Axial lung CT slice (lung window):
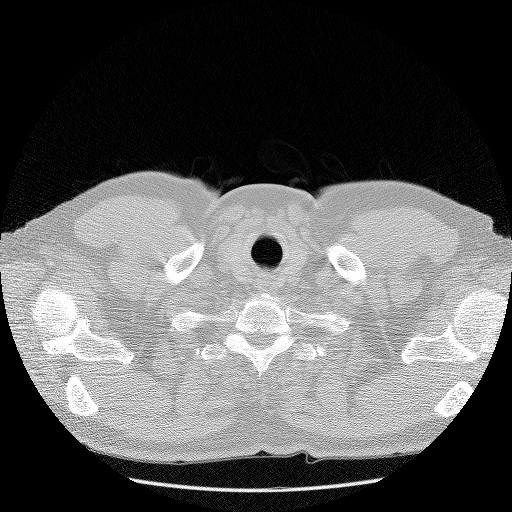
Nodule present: no